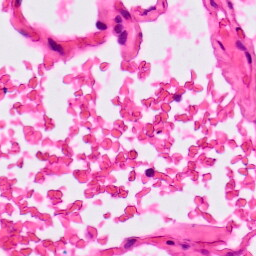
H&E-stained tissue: Lung